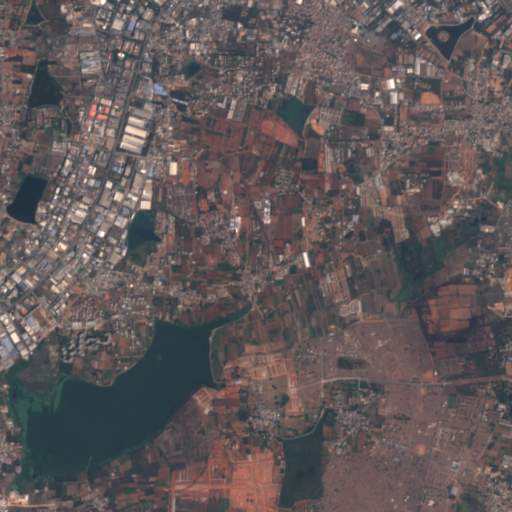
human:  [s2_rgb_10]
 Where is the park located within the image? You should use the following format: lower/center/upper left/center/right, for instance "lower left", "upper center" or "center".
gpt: The park is located in the upper right of the image.
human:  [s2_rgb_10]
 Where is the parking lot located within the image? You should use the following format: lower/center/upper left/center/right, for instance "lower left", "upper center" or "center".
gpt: The parking lot is located in the upper right of the image.
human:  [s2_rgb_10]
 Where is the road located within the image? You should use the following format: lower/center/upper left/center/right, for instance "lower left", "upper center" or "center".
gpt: There is no road in the image.